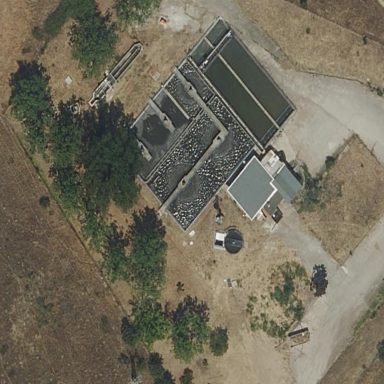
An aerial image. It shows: Wastewater plant.